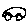
Label: car